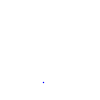
Particle: proton